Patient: sex F, age 59
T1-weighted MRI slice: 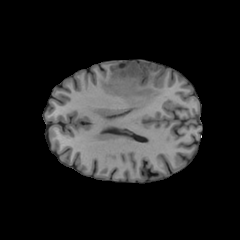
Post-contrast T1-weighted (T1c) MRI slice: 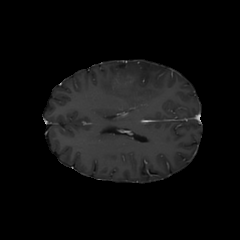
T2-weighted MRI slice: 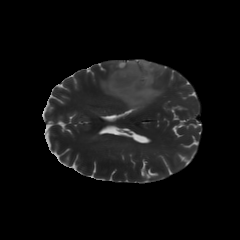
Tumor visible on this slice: yes
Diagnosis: Astrocytoma, IDH-mutant
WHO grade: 3